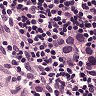
Metastatic tissue present: yes